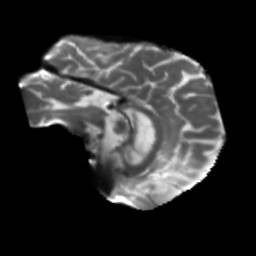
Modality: T2w
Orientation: sagittal
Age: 58
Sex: female
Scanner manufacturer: siemens
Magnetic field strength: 3 T
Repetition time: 5.25 s
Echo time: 0.08 s